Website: macys
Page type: customer-info-address
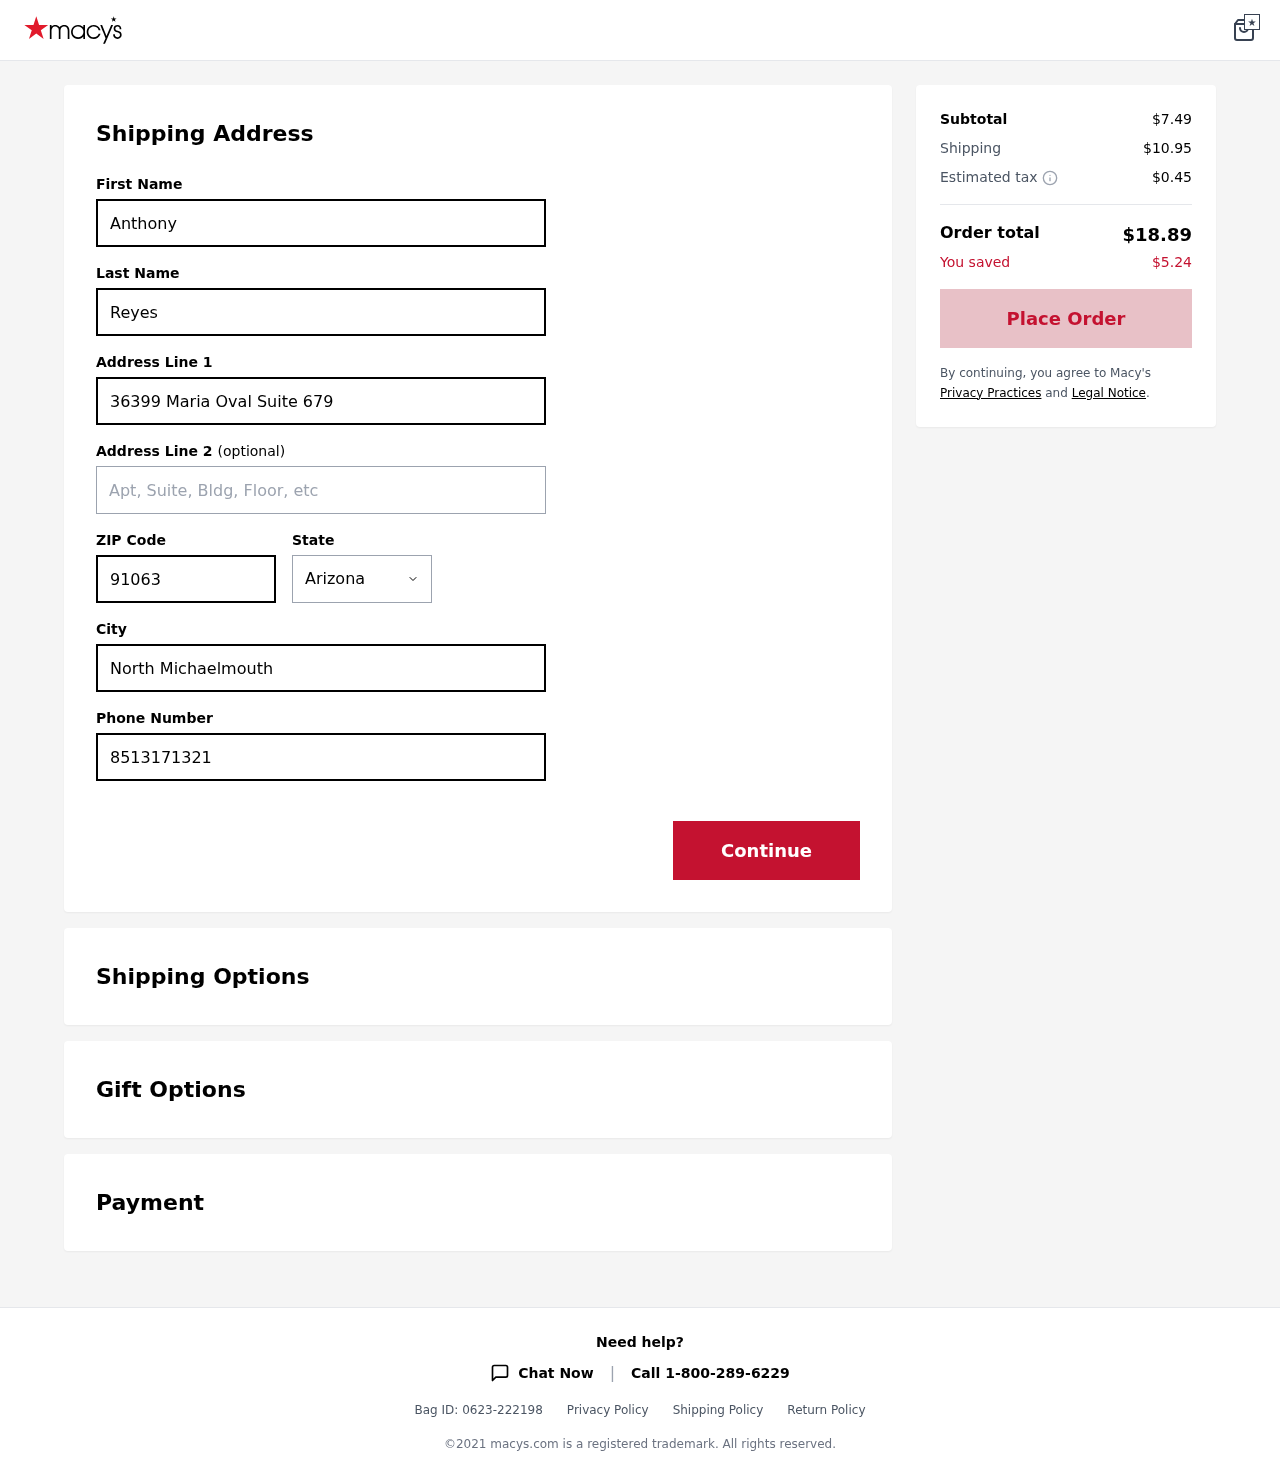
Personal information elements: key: PII_CITY
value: North Michaelmouth
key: PII_FIRSTNAME
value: Anthony
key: PII_LASTNAME
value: Reyes
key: PII_PHONE
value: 8513171321
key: PII_POSTCODE
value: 91063
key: PII_STATE
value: Arizona
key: PII_STREET
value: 36399 Maria Oval Suite 679
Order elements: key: ORDER_SUBTOTAL
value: $7.49
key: ORDER_SHIPPING_COST
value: $10.95
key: ORDER_TAX
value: $0.45
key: ORDER_TOTAL
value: $18.89
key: ORDER_SAVINGS
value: $5.24